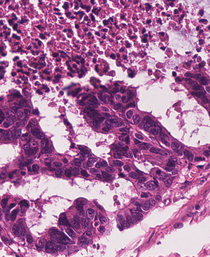
Tumor epithelial tissue: yes
Tumor-associated stroma tissue: yes
Normal tissue: no